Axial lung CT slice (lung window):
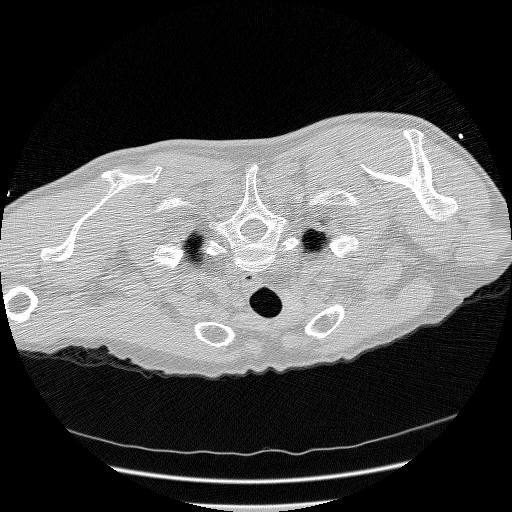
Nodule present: no